Interaction volume radius: 5 \u00c5
Interaction volume height: 25 \u00c5
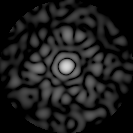
Disorder parameter: 0.8251